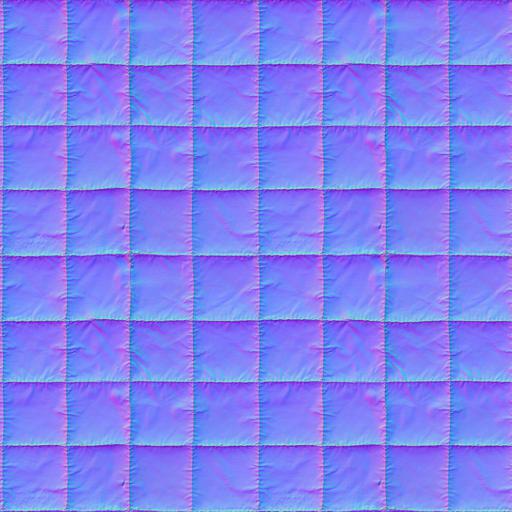
fabric green polyester substance vest